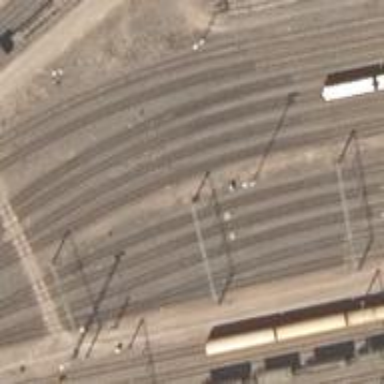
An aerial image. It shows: Railway yard used for servicing trains.